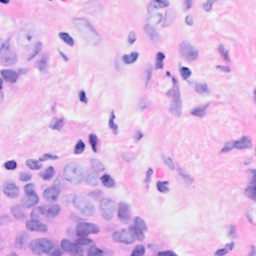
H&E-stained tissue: Breast